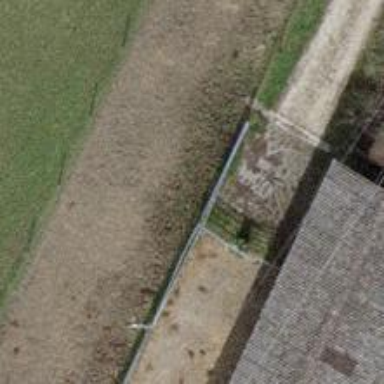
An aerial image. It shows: Gate.